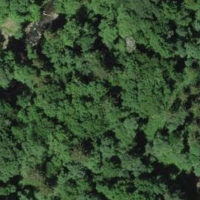
EUNIS habitat code: 41
Species observed at this site:
Anoplotrupes stercorosus
Limax cinereoniger
Conocephalum conicum
Arianta arbustorum
Phyllocoptes eupadi
Calopteryx virgo